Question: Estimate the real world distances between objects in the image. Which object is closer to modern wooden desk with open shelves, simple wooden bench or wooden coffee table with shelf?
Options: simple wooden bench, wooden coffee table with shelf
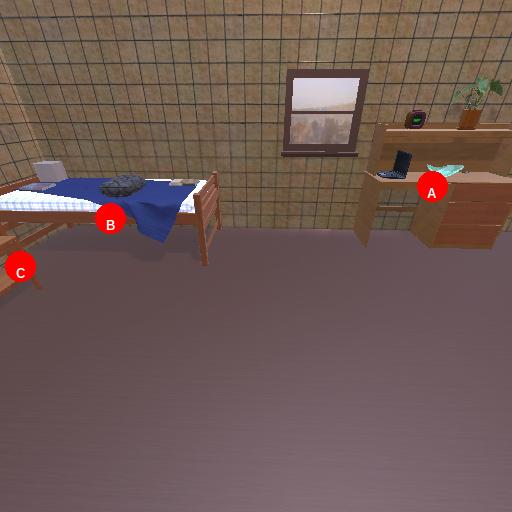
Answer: simple wooden bench